Field crop: maize
Growth stage: 2
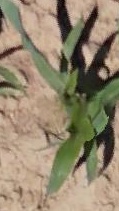
Species: maize